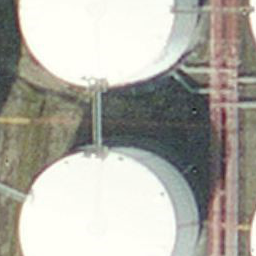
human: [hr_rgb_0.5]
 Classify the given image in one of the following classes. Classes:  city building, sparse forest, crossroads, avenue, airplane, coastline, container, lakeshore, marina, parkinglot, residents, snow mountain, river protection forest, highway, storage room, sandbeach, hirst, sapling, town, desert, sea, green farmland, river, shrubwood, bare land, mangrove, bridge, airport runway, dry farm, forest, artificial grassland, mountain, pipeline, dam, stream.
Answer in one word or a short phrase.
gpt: storage room